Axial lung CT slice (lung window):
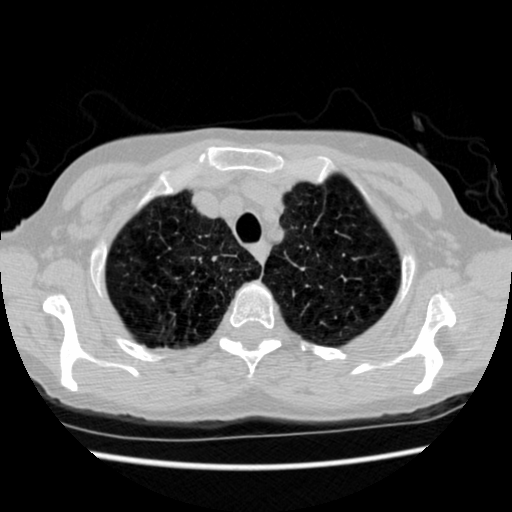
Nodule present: no